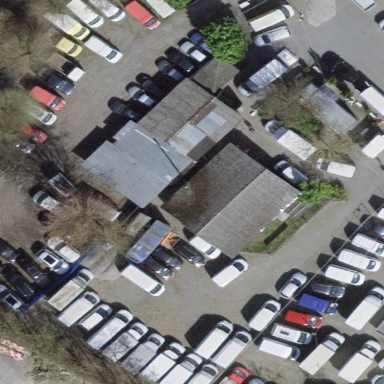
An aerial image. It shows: Industrial building housing car shop.